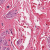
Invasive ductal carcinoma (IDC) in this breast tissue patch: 0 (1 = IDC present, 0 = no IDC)